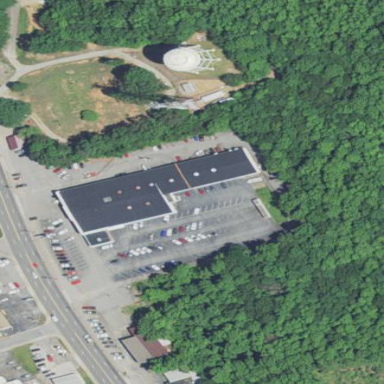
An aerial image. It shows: Car shop building.